Interaction volume radius: 10 \u00c5
Interaction volume height: 20 \u00c5
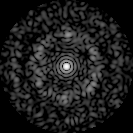
Disorder parameter: 0.8059